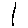
Label: hexagon